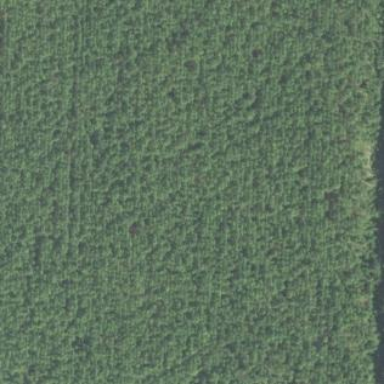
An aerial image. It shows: Forest with needle-leaved trees.